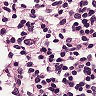
Metastatic tissue present: no